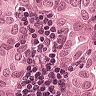
Metastatic tissue present: yes